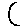
Label: moon